Question: At the moment, I just have a relative layout with a few buttons, and have set 'android:background="#FFFFFF"'
I would like to create a background image to use instead, however I'm unsure of what size image I should create.
I understand that for menu icons/launcher icons I needed to create 3 sets of them for ldpi, mdpi and hdpi.
However, for a background, what should the pixel sizes be for these be?
I will create a background similar to the following :

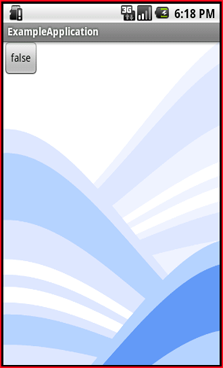
Answer: not only are there different screen densities to worry about but the different screen sizes as well. it would be impractical to have a background image for each configuration. instead, I would recommend using java code to take an image and scale it to the screen size, no matter what the screen size or resolution.
in this example I pulled from a game I have, I have a bitmap bg and the screen resolution saved to maxwidth and maxheight. I compare the bitmap to the background, then set some scale values. oldx/oldy determine if the screen resolution has changed since the last time it checked. i create a matrix and resize the bitmap, save it to bgresized, then set my oldx/oldy so my next update is ready to rescale if need be. then, i draw the new background
this code I used a canvas, which you can use in your view's onDraw(Canvas canvas) method, or you dont like canvases, you could change it around to using it in the onCreate and orientation changes, or something similar
'''
checkbackgroundsize();
bgwidth = bg.getWidth();
bgheight = bg.getHeight();
scalex = (float)maxwidth / (float)bgwidth;
scaley = (float)maxheight / (float)bgheight;
if ((oldx != scalex) || (oldy != scaley)){//if the screen changed sizes
Matrix matrix = new Matrix();
matrix.postScale(scalex, scaley);
bgresized = Bitmap.createBitmap(bg, 0, 0, bgwidth, bgheight, matrix, true);
oldx = scalex;
oldy = scaley;
}
canvas.drawBitmap(bgresized, 0, 0, null);//draw resized background
'''